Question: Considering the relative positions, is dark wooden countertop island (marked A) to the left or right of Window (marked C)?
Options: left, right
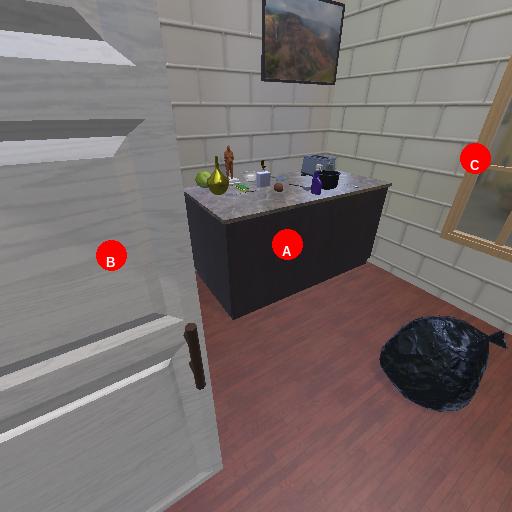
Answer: left